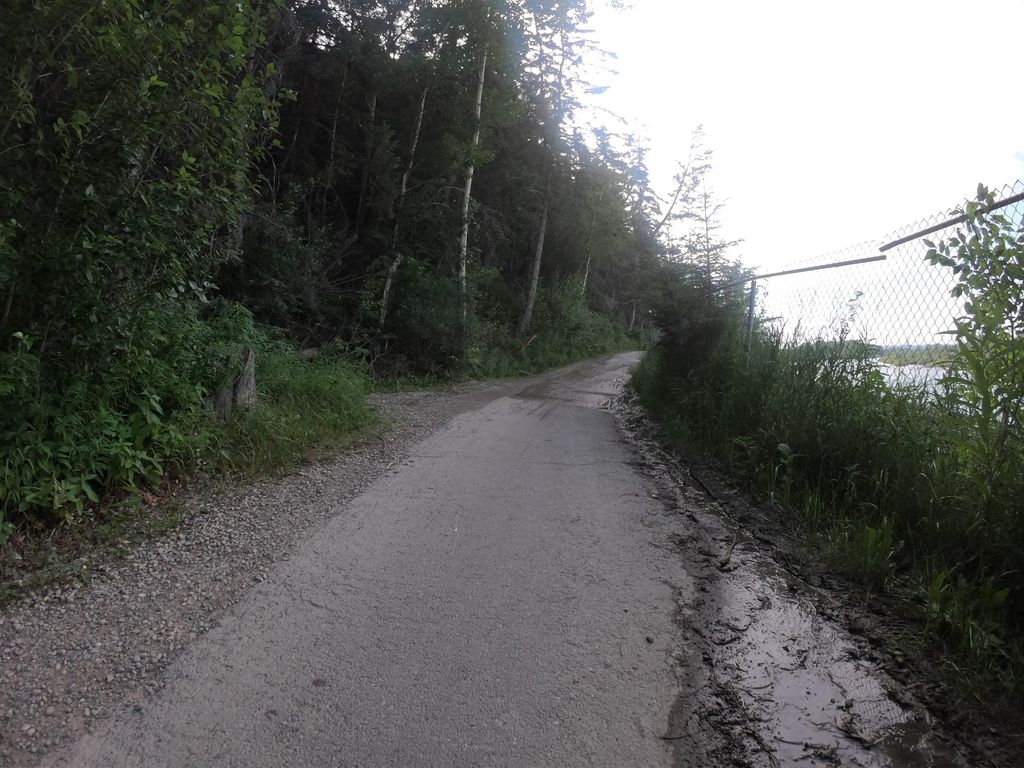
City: calgary